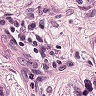
Metastatic tissue present: yes